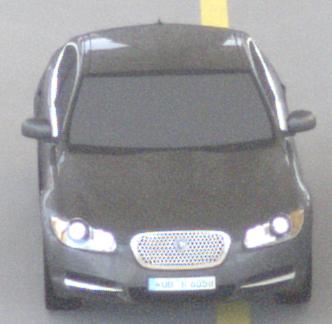
Make: Jaguar
Model: XF 3.0 V6
Detailed model: XF (X250) Limousine
Model produced from: 2010/02
Model produced until: 2010/10
Doors: 4
Color: gray
Road condition: dry road
Daytime: morning or afternoon
Contrast: low contrast